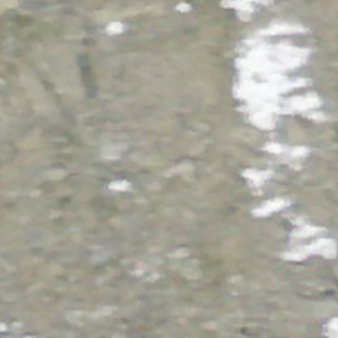
Label: other